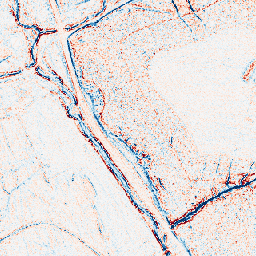
Category: edge_preserving
Decomposition family: bilateral
Decomposition parameters: d: 5
sigma_color: 100
sigma_space: 25
Upsampling method: nearest
Upsampling parameters: scale: 8
Upsampling scale: 8